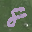
Label: 8